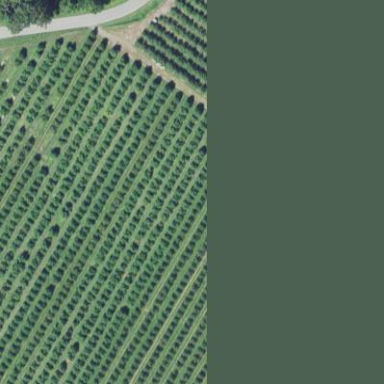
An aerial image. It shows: Orchard.